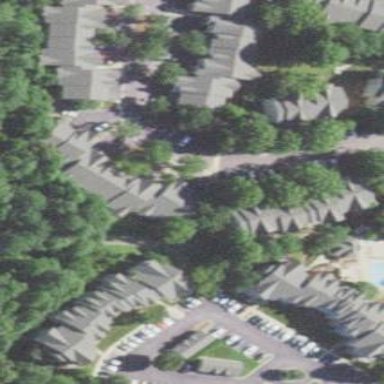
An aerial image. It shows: Residential building.